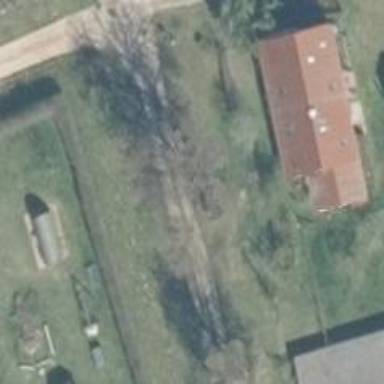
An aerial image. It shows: Driveway.